Question: i'm trying to draw a rectangle with 4 connection points in each edges ( not in the corners). Like this :

Because laterly I need to use mouse event on them.
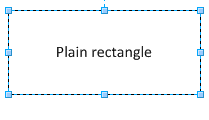
Answer: Is <URL> what you're looking for?